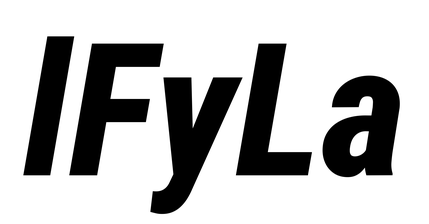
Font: Roboto-Italic_Condensed_ExtraBold_Italic